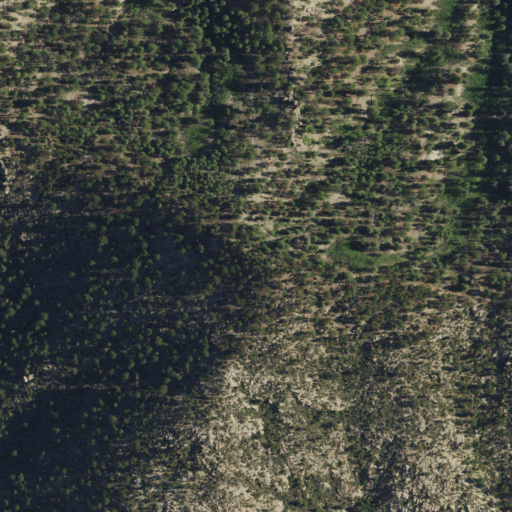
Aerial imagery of mountain in New Mexico named Granite Peak containing evergreen forest, shrub, grassland, and open development